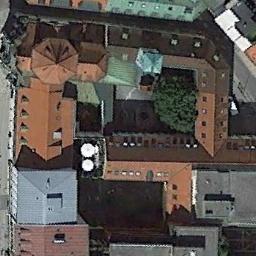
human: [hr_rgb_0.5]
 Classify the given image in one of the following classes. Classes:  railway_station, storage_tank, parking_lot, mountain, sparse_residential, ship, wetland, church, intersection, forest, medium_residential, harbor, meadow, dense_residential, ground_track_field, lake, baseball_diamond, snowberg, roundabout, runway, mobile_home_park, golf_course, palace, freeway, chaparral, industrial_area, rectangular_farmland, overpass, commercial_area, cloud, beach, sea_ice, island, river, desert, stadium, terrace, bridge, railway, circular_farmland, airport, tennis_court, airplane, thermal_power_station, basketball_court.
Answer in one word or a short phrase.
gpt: church